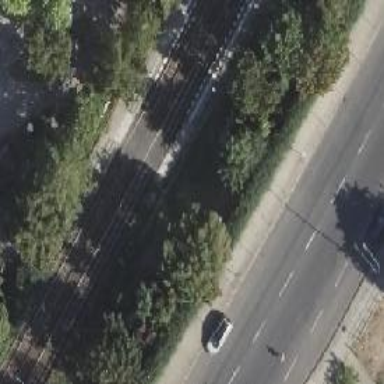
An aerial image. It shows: Uncontrolled tram crossing.